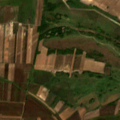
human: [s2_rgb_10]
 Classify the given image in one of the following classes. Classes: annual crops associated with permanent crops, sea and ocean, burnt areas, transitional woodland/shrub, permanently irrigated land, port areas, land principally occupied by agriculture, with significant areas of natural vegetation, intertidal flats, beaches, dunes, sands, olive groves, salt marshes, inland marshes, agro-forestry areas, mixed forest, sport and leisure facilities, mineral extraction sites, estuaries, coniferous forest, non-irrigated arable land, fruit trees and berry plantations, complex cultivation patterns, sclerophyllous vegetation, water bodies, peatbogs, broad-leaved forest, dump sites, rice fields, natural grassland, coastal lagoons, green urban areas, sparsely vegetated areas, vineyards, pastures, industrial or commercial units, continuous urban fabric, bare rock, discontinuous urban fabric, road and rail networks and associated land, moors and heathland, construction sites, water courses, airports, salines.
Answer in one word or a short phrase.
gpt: non-irrigated arable land, pastures, complex cultivation patterns, inland marshes